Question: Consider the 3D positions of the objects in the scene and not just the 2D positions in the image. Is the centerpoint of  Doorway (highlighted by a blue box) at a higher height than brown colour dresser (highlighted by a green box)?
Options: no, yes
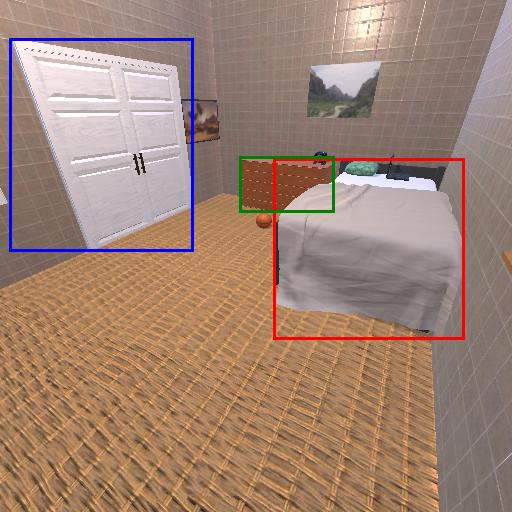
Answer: no